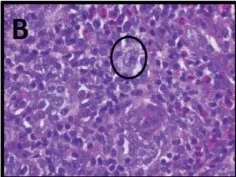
(B) Neoplastic population of monomorphic follicular helper T cells with small to medium-sized nuclei and clear-to-pale cytoplasm in a polymorphous background of neutrophils and increased numbers of eosinophils with scattered CD30+ immunoblasts (circled, IHC not shown), H&E, 400x.
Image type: pathology (h&e)